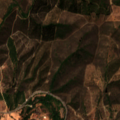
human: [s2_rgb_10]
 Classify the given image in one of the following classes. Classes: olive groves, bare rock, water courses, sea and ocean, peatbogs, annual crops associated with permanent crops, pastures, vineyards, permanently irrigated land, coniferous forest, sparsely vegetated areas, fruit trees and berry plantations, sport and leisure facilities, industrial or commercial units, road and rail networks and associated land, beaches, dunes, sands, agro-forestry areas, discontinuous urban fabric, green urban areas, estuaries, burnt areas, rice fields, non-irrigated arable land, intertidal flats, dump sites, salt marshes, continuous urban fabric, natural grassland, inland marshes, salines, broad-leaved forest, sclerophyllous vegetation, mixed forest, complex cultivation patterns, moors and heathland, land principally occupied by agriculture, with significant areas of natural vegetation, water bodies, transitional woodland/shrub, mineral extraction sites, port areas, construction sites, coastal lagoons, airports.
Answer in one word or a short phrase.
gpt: broad-leaved forest, sclerophyllous vegetation, transitional woodland/shrub